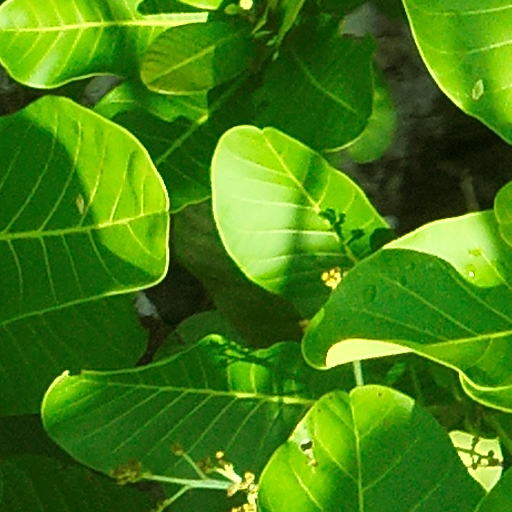
Species: Anacardium excelsum
GBIF accepted scientific name: Anacardium excelsum
Crown area (m\u00b2): 558.341